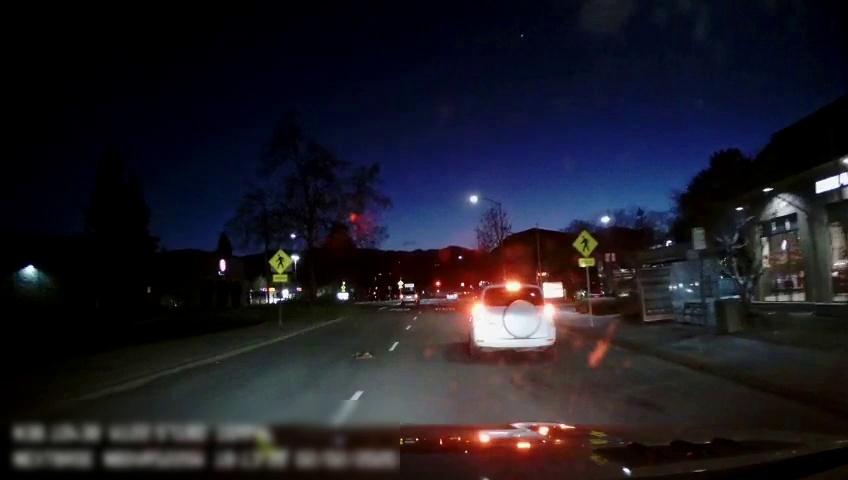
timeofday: Night
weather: Other
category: Drivable Space
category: Drivable Space
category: Vehicles | Car
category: Vehicles | SUV
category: Vehicles | SUV
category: Vehicles | SUV
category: Lanes | Alternate Lane
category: Lanes | Alternate Lane
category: Traffic | Signs
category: Traffic | Signs
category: Traffic | Signs
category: Traffic | Signs
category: Traffic | Signs